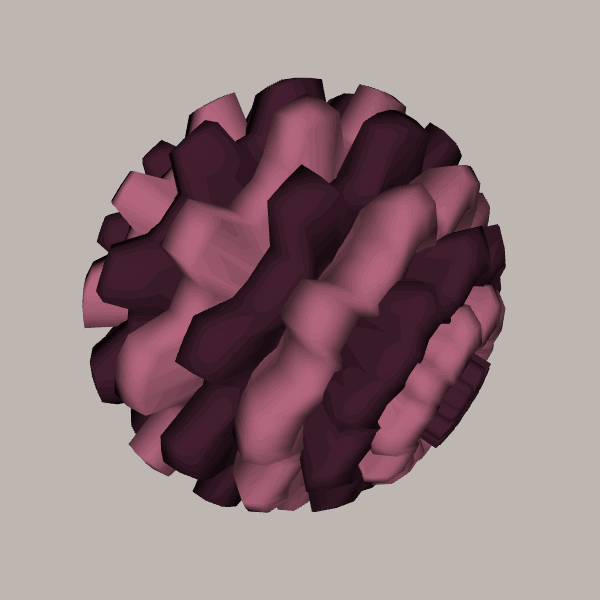
Background: light